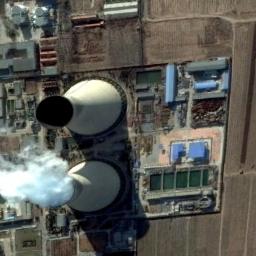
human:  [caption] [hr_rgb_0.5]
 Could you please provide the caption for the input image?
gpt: Here are two thermal power stations and a blue hut .

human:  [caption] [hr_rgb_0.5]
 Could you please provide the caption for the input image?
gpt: The thermal power station is next to some buildings with white mist above .

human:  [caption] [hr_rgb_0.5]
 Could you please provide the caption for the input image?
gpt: Many buildings are near the thermal power station .

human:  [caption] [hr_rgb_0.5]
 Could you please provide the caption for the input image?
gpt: There are workshops and machinery in the thermal power station  There are two cooling towers, one steaming .

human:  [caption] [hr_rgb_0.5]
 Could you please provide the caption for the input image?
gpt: There are many buildings and two chimneys on the thermal power station .